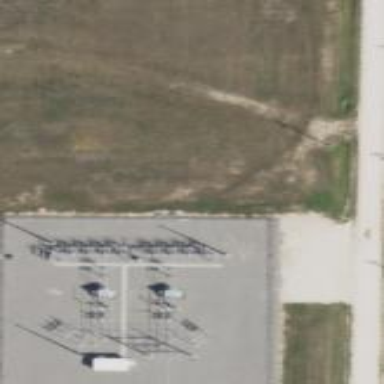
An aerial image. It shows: Distribution substation surrounded by fence.